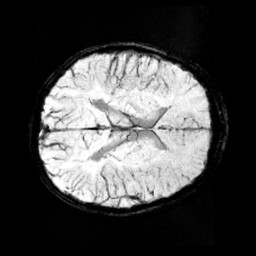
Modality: minIP
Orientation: axial
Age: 9
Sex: male
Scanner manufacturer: siemens
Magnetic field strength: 3 T
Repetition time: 0.027 s
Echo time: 0.02 s